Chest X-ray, PA view. Patient: 53 years old, sex M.
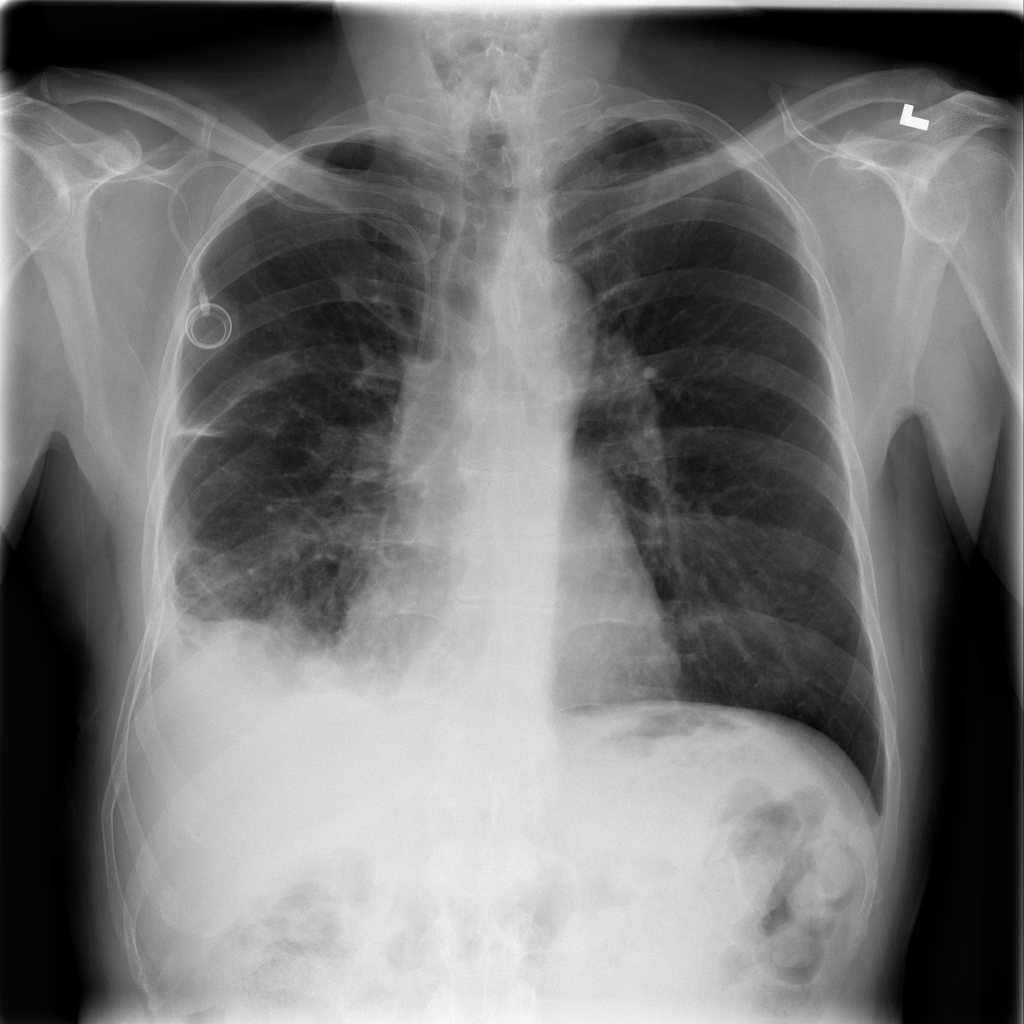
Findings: Atelectasis, Nodule